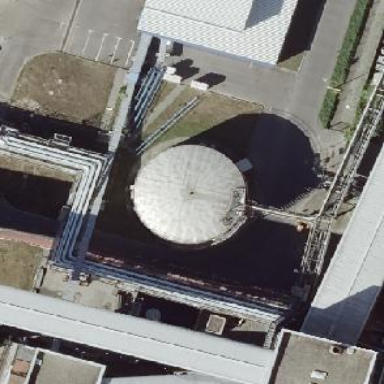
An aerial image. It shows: Storage tank building.